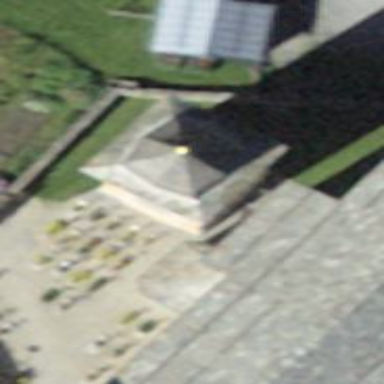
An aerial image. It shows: Building which is place of worship with bell tower.